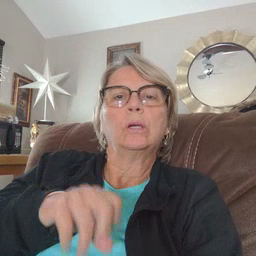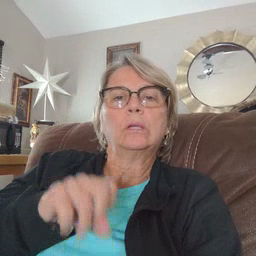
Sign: shower